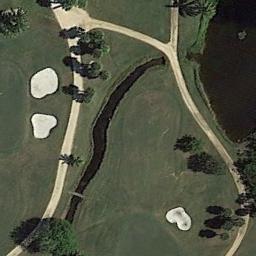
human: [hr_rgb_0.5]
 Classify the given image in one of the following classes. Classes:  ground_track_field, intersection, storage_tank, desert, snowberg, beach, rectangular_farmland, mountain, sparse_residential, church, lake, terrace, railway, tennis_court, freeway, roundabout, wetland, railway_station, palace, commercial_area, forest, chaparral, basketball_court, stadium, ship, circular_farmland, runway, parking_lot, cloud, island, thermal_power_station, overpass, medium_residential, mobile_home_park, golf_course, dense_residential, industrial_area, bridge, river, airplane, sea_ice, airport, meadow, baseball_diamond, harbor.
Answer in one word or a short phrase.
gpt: golf_course